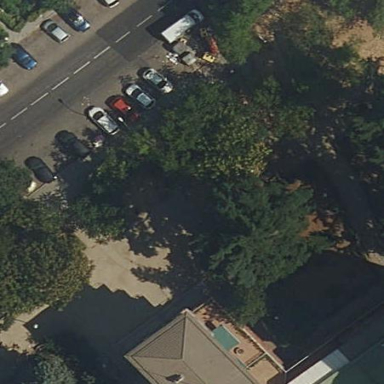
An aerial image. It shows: Garden with kerb barrier.